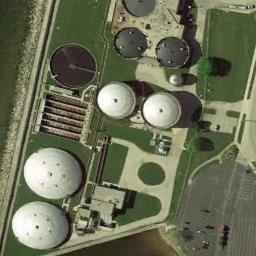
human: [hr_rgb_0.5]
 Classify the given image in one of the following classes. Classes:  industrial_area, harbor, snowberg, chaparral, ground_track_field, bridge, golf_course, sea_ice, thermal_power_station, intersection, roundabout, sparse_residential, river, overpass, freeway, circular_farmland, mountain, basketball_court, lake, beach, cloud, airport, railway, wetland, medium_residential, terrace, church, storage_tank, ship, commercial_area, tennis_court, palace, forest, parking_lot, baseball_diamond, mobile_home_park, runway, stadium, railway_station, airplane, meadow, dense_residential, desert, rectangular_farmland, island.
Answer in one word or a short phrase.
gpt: storage_tank